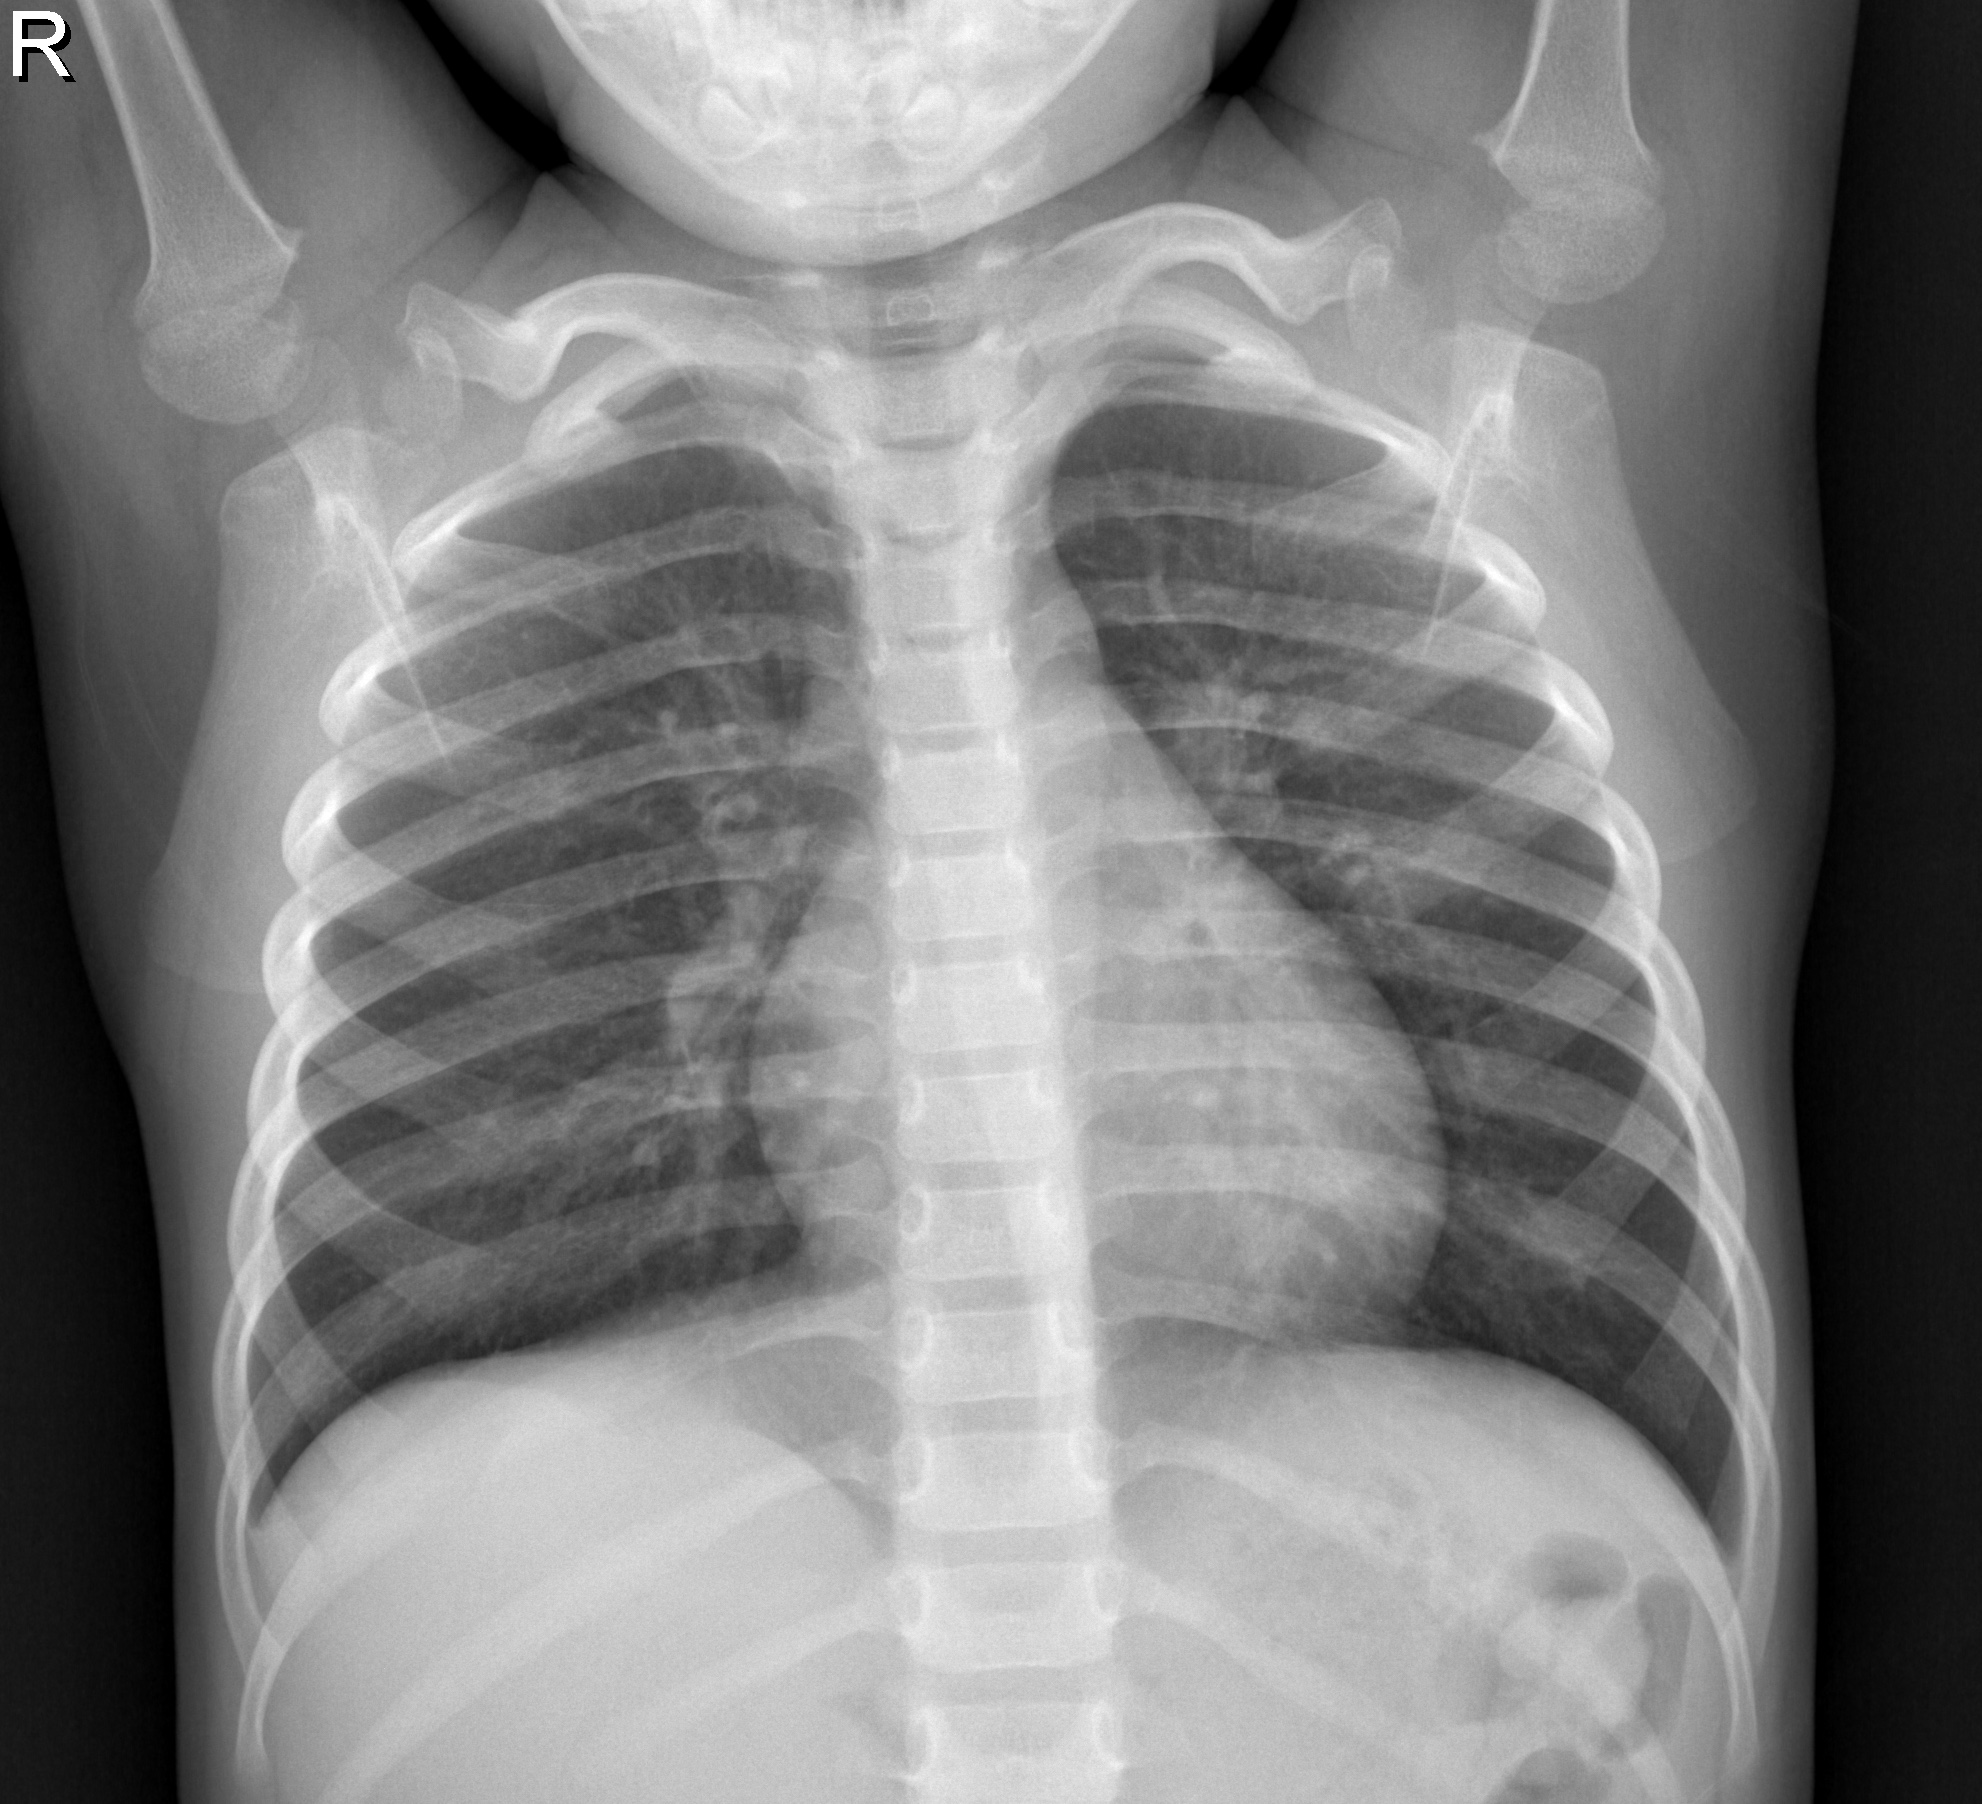
Diagnosis: NORMAL